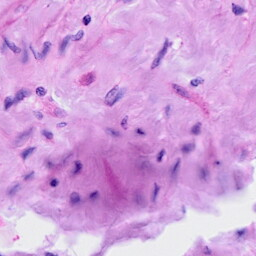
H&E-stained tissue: Cervix